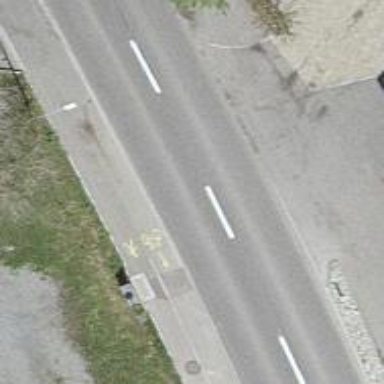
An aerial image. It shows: Paved tertiary road.